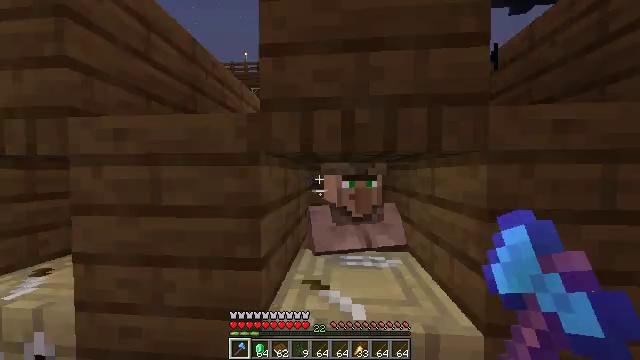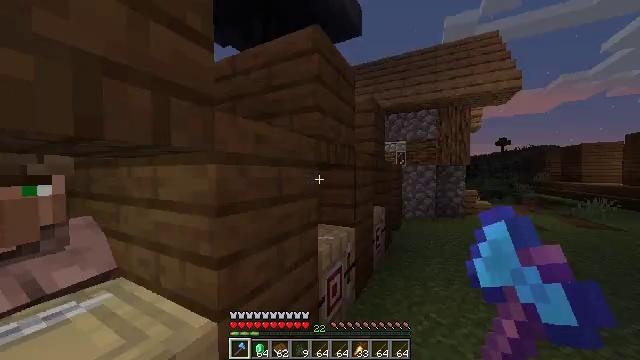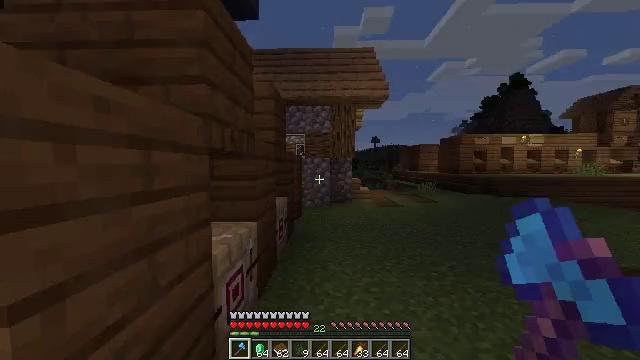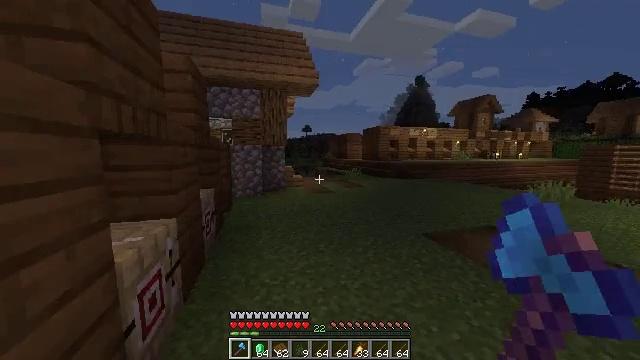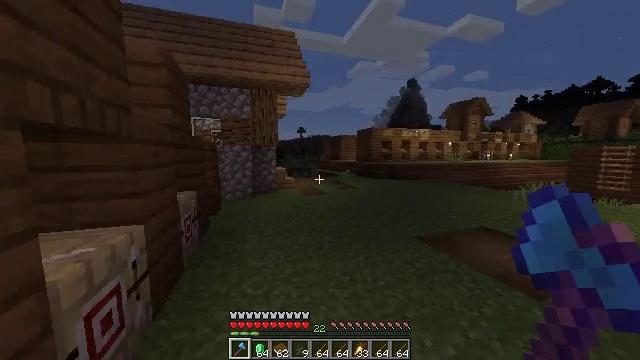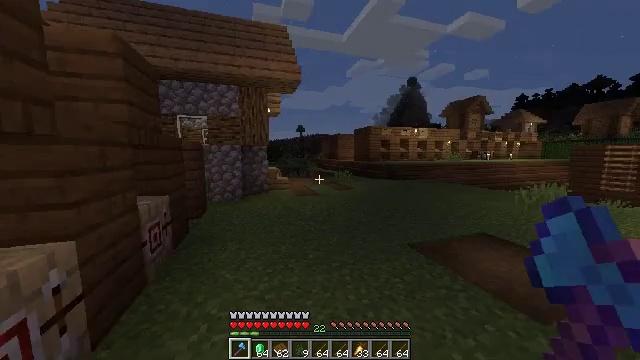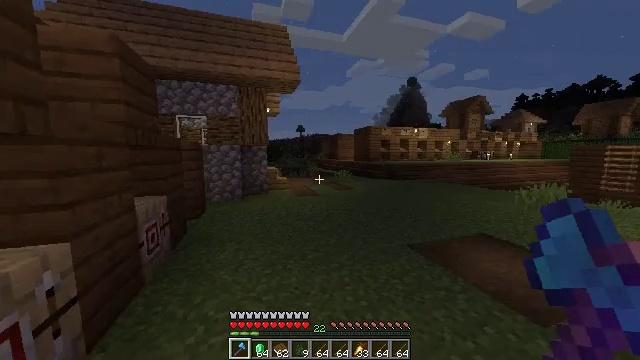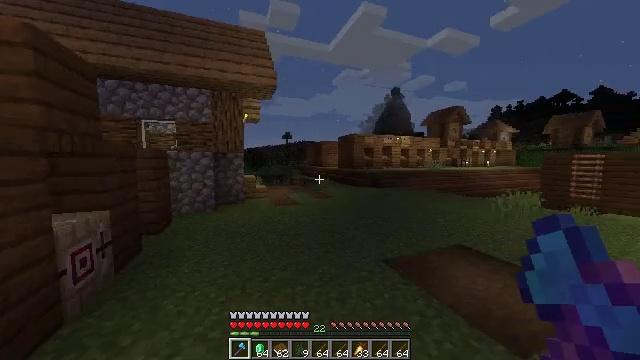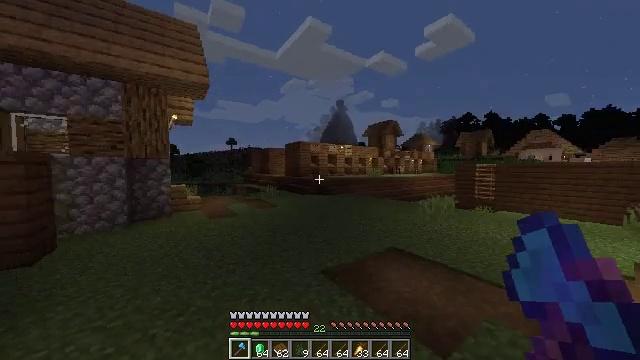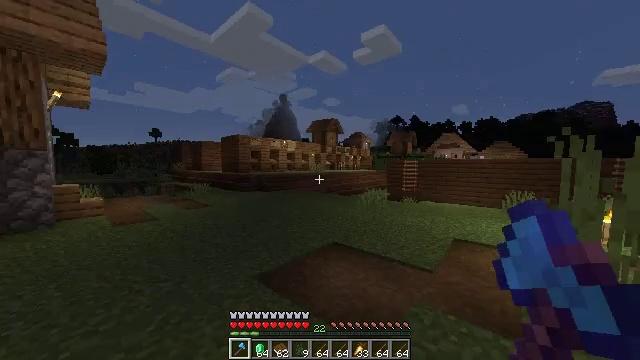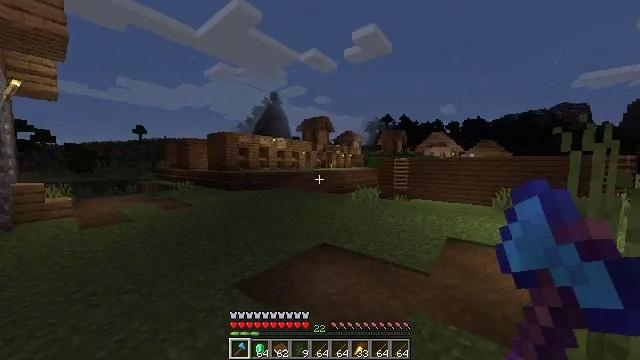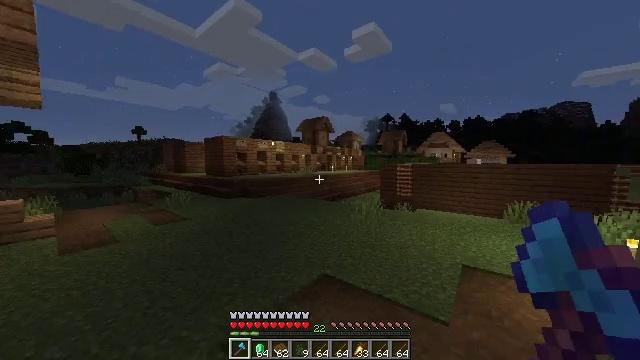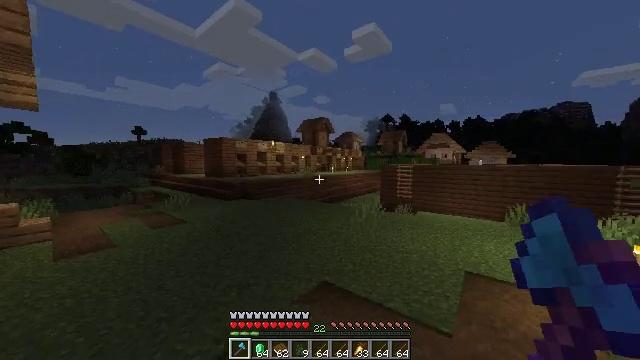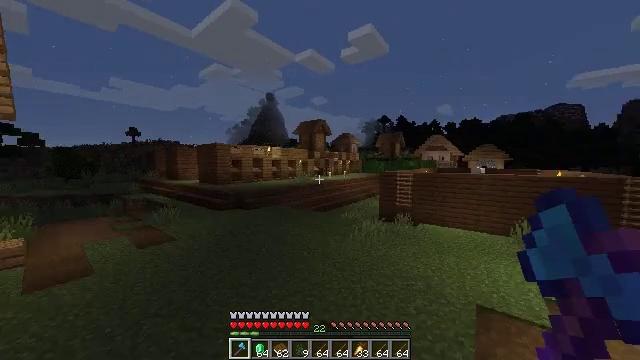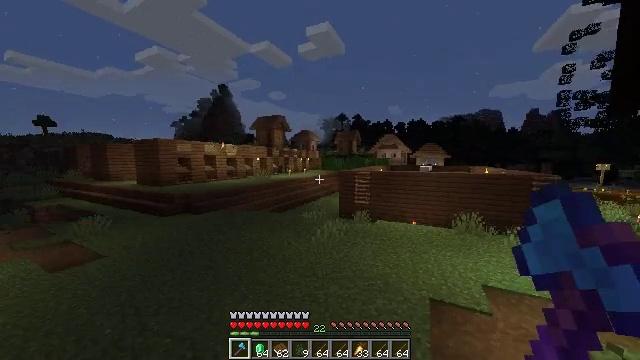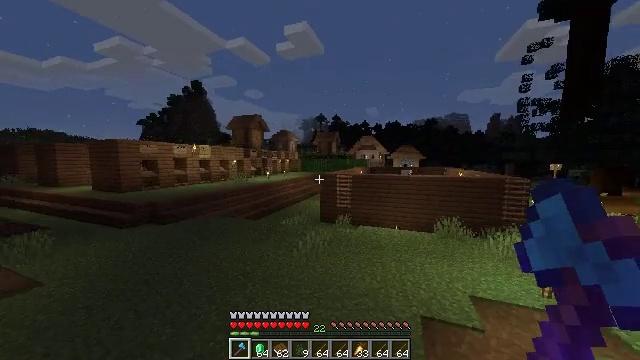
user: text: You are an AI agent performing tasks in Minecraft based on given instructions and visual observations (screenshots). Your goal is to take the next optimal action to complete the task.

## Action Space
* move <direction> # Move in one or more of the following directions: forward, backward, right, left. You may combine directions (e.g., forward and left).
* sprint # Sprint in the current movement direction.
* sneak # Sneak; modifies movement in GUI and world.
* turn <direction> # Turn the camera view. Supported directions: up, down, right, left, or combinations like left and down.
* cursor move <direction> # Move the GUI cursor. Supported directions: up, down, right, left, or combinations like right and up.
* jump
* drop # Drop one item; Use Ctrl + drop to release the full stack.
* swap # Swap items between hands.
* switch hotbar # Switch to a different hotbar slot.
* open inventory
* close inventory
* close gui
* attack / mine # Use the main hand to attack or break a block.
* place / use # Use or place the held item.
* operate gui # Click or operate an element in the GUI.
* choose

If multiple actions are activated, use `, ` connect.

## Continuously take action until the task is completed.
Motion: motion action
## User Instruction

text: Interact with the enchanting table to craft an enchanted book.
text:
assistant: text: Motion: move forward, sprint, turn right
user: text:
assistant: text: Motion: move forward and move right, sprint, turn right and down
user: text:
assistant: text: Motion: move forward and move right, sprint, turn right and down
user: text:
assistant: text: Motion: move forward and move right, sprint, turn right
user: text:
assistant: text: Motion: move forward and move right, sprint
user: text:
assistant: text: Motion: move forward and move right, sprint
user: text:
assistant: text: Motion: move forward and move right, sprint, turn right and up
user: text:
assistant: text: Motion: move forward and move right, sprint, turn right and up
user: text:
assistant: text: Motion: move forward, sprint, turn right and down
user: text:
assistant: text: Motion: move forward, sprint, turn right
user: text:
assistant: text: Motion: move forward, sprint, jump
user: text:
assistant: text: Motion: move forward, sprint, jump
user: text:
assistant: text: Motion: move forward, sprint, jump
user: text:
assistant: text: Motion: move forward, sprint, turn right and down, jump
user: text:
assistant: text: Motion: move forward, sprint, turn right, jump
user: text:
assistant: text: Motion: move forward, sprint, jump
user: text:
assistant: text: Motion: move forward, sprint, jump
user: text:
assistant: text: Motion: move forward, sprint, jump
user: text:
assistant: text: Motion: move forward, sprint, jump
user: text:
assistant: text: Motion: move forward, sprint, jump
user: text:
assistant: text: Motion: move forward, sprint, jump
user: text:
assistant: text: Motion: move forward, sprint, jump
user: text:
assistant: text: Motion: move forward, sprint, jump
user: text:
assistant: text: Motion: move forward, sprint, jump
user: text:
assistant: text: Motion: move forward, sprint, jump
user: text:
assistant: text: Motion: move forward, sprint, jump
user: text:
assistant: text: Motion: move forward, sprint, jump
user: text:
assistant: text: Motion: move forward, sprint, jump
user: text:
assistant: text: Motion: move forward, sprint, jump
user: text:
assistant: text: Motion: move forward, sprint, jump